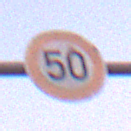
Verkehrszeichen: Geschwindigkeit50
Umgebung: Outdoor, Nature
Tageszeit: SunriseSunset
Wetter: PartlyCloudy
Licht: Natural
Jahreszeit: NotSpecified
Kontrast: LowContrast